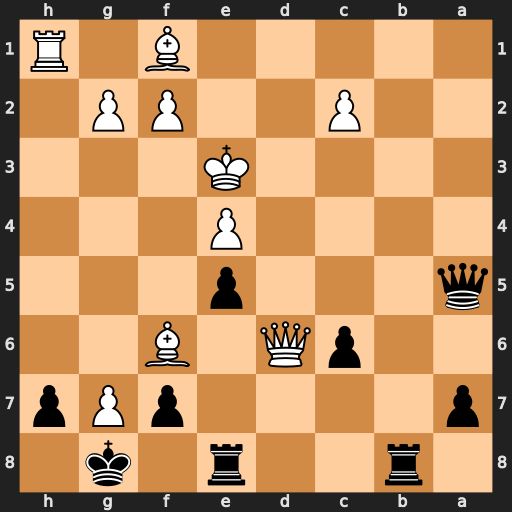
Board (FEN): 1r2r1k1/p4pPp/2pQ1B2/q3p3/4P3/4K3/2P2PP1/5B1R
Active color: b
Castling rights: -
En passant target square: -
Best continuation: Qb6+ Kf3 Re6 Qxe6 fxe6